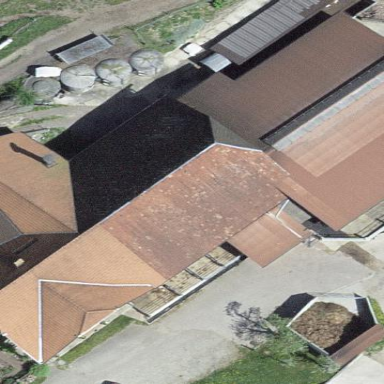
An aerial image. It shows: Farm building.